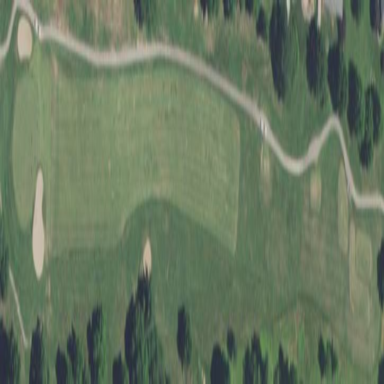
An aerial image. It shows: Golf rough area.